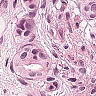
Metastatic tissue present: yes